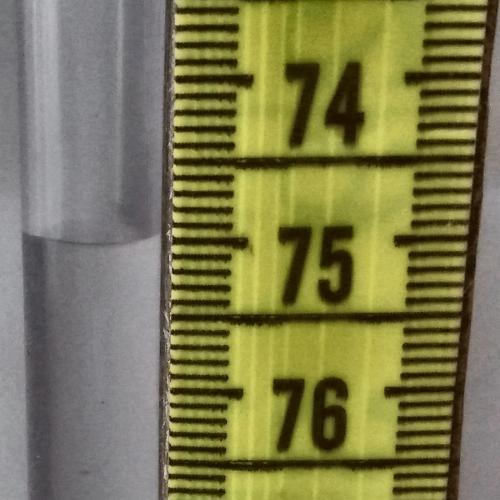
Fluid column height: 75.0 cm